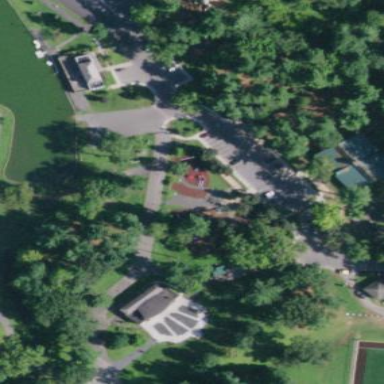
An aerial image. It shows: Playground area for leisure land.